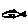
Label: fish